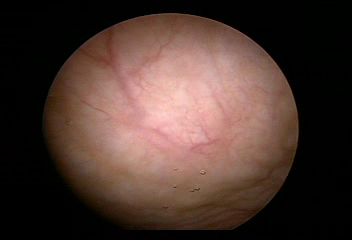
Modality: WLC
Class: Normal mucosa
Bladder cancer association: No